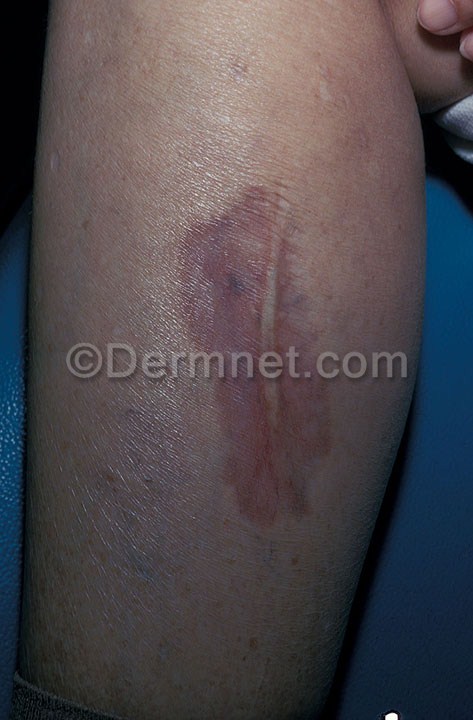
Disease: Systemic Disease